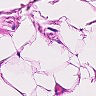
Metastatic tissue present: no